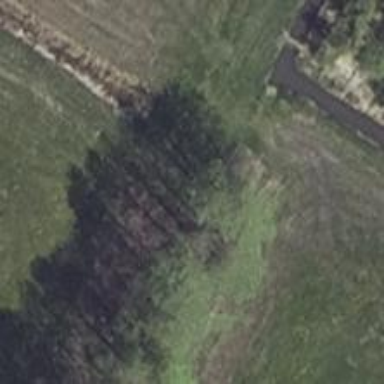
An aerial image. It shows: Row of trees in natural setting.